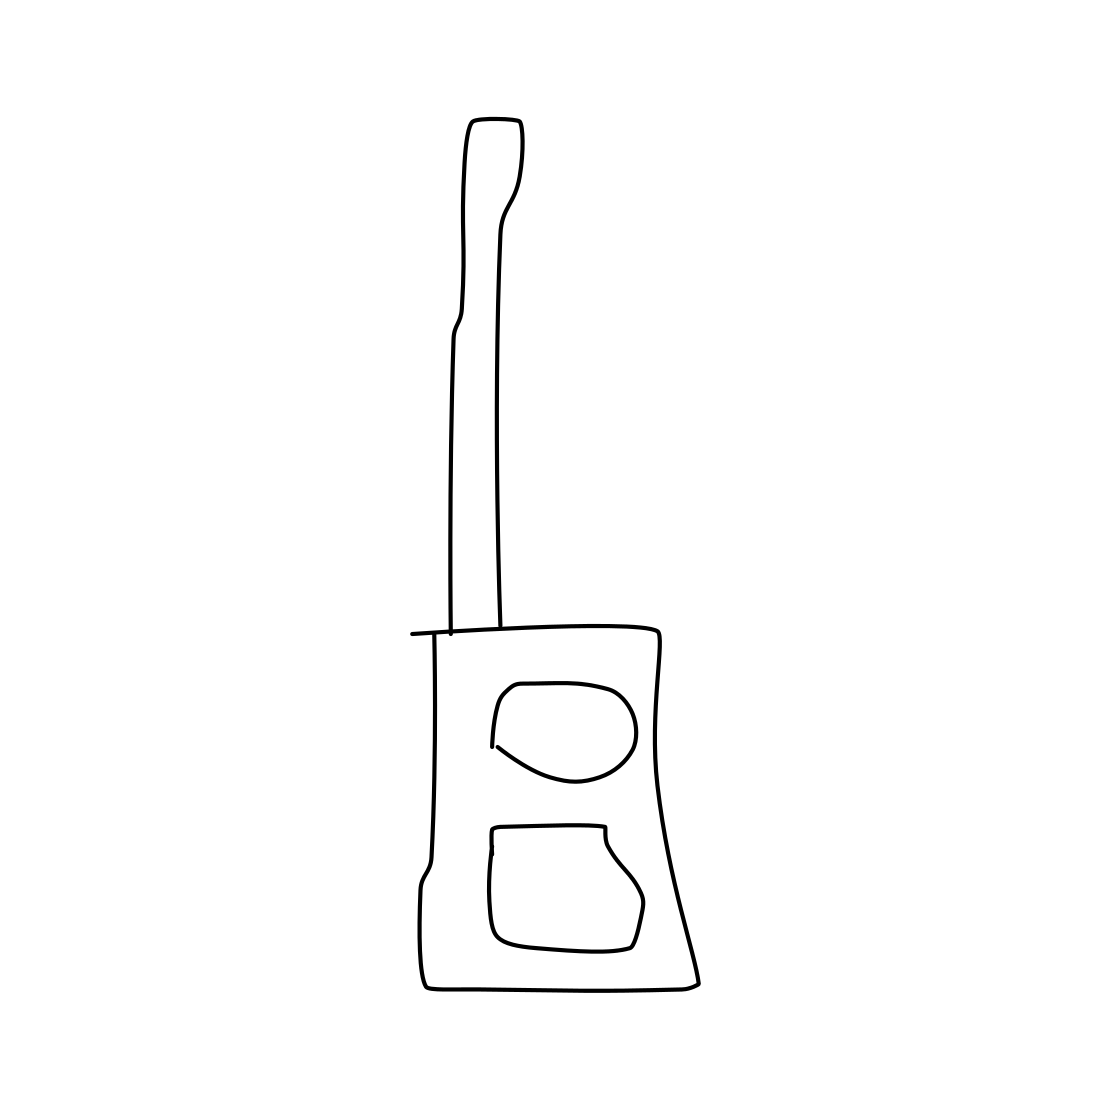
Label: walkie talkie